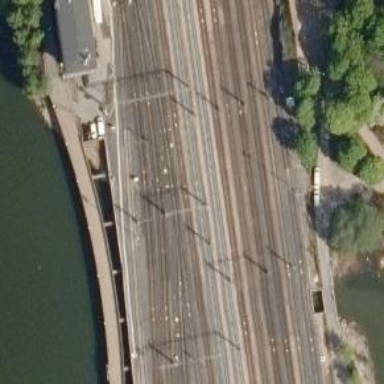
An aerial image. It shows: Continuous rail railway with electrified contact line.